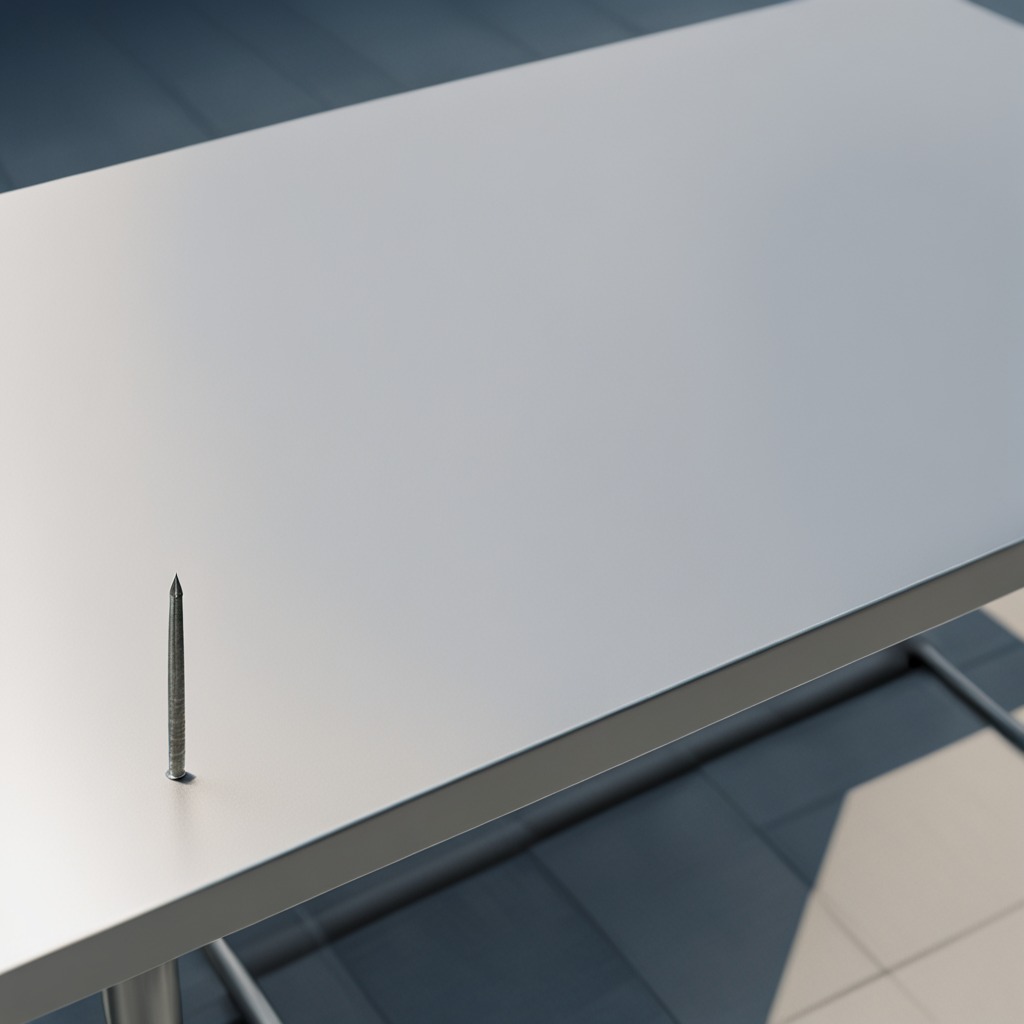
An iron nail is lying on a clean utility table in a temporary outdoor tool station.